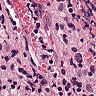
Metastatic tissue present: yes